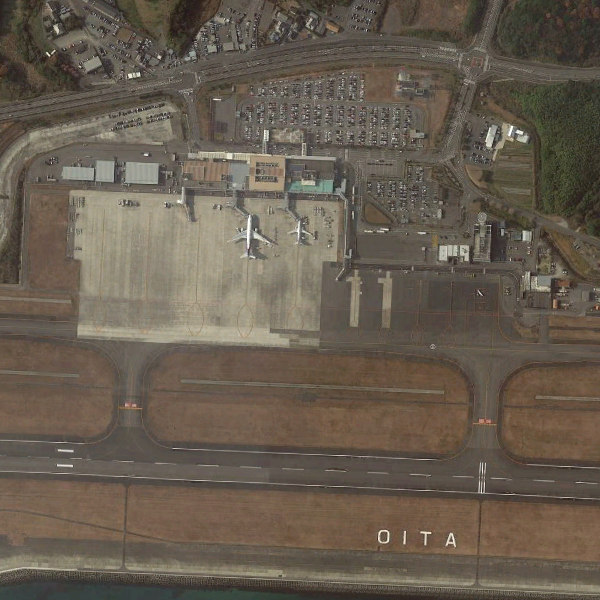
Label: Airport